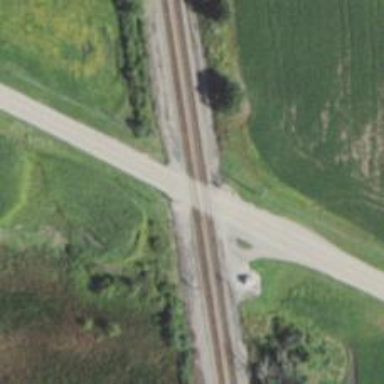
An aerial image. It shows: Level crossing along the railway.